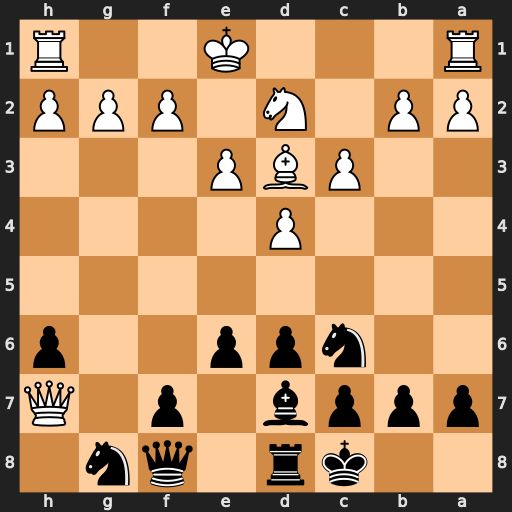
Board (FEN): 2kr1qn1/pppb1p1Q/2npp2p/8/3P4/2PBP3/PP1N1PPP/R3K2R
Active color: b
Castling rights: KQ
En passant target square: -
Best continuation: Nf6 Qe4 Nxe4